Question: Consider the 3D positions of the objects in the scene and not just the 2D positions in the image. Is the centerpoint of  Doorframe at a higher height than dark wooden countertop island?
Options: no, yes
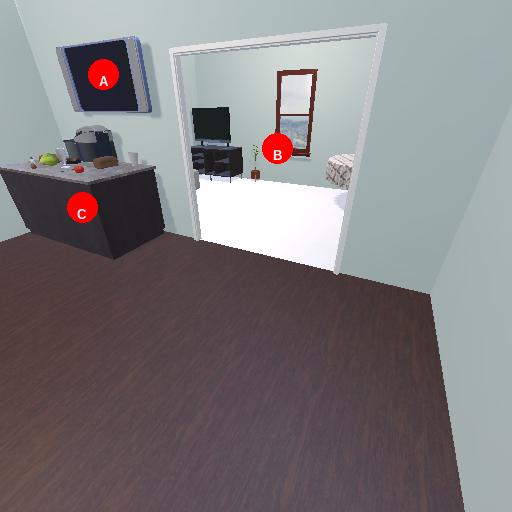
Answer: no